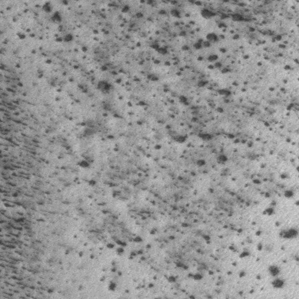
Label: frost